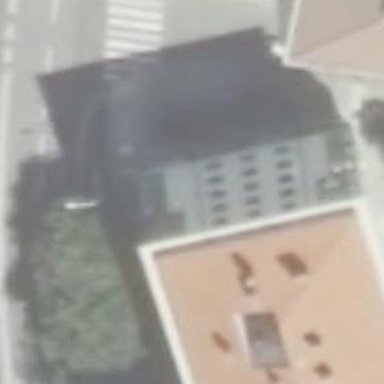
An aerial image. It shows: Part of building.